Interaction volume radius: 10 \u00c5
Interaction volume height: 10 \u00c5
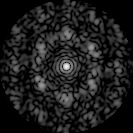
Disorder parameter: 0.635